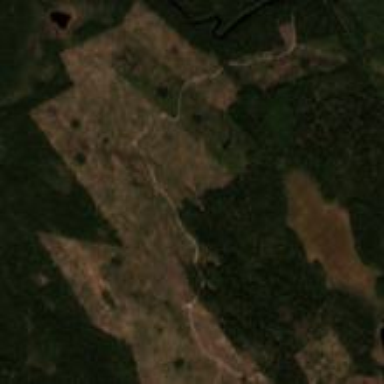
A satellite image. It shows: Logging area.